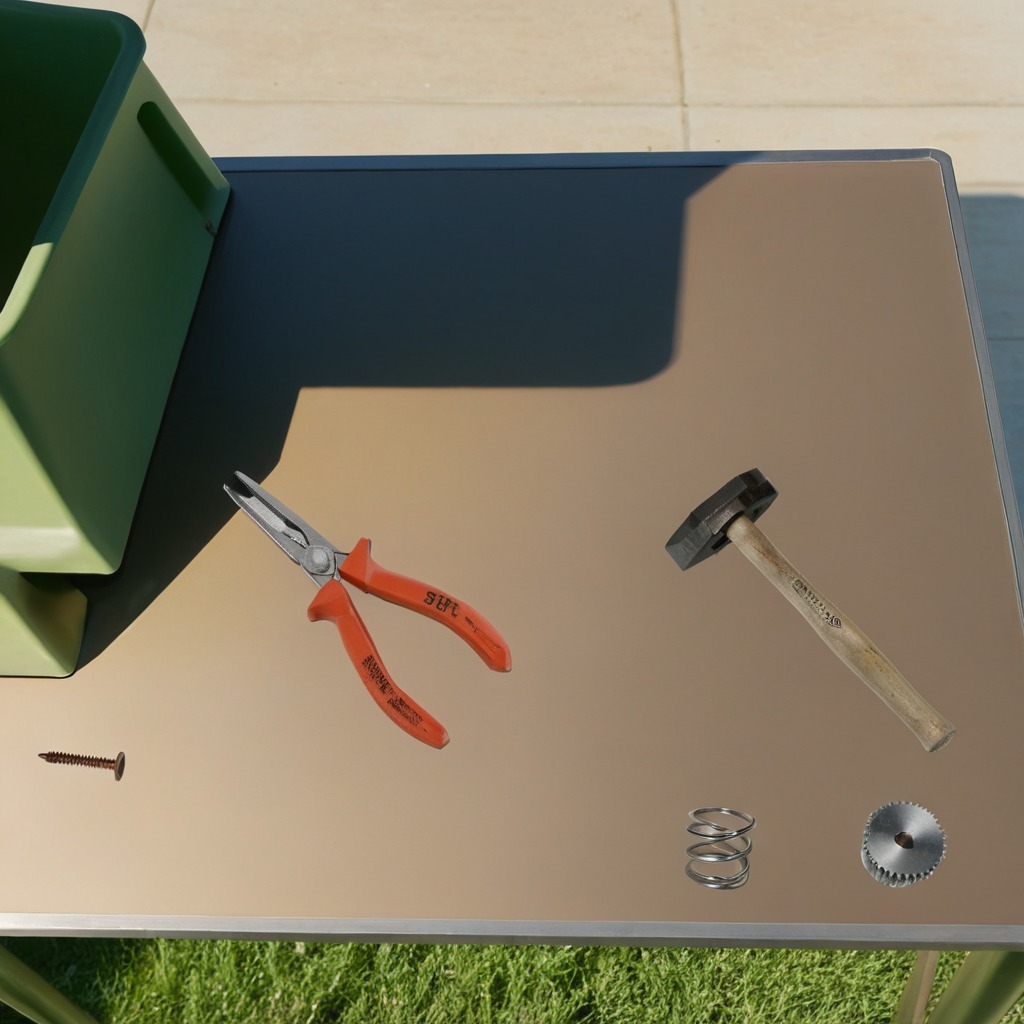
A steel gear with teeth, a hammer, a metal machine screw, pliers, and a coiled metal spring is lying on a clean utility table in a temporary outdoor tool station.